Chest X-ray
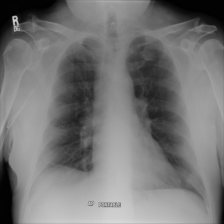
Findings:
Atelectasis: negative
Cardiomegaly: negative
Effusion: negative
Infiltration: negative
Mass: negative
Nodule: negative
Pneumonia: negative
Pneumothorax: negative
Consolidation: negative
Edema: negative
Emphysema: negative
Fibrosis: negative
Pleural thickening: negative
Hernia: negative